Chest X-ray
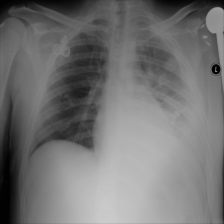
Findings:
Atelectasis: negative
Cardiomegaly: negative
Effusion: positive
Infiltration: negative
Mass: negative
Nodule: negative
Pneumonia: negative
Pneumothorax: negative
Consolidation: negative
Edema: negative
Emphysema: negative
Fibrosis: negative
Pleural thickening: negative
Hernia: negative